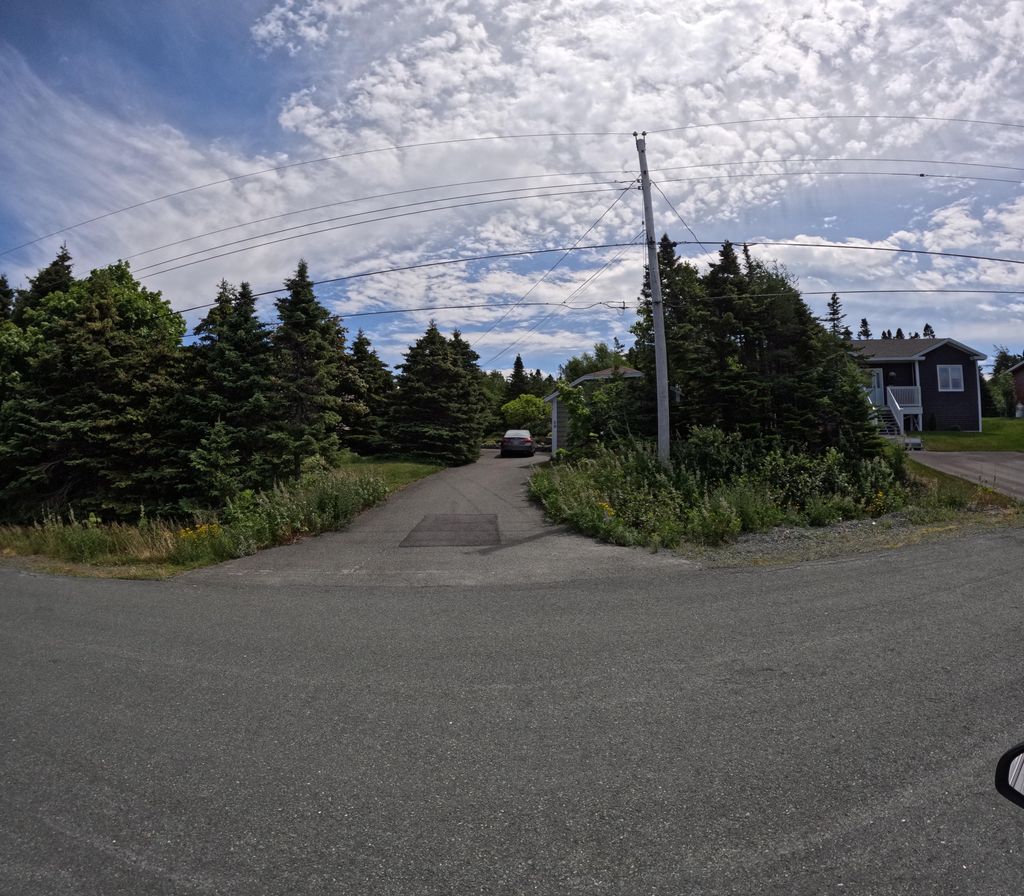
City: st_johns